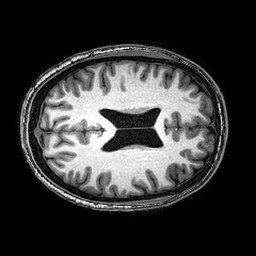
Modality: T1w
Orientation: axial
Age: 22
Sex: male
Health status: healthy
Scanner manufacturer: philips
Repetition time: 0.008167 s
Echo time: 0.00376 s